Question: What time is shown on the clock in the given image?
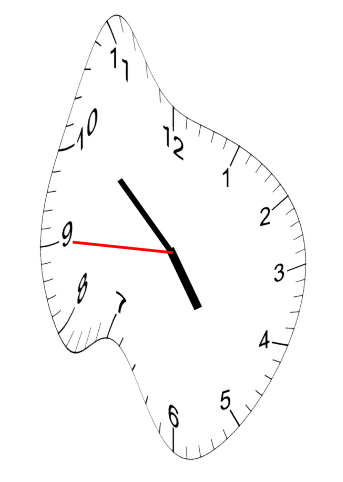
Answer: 04:51:45